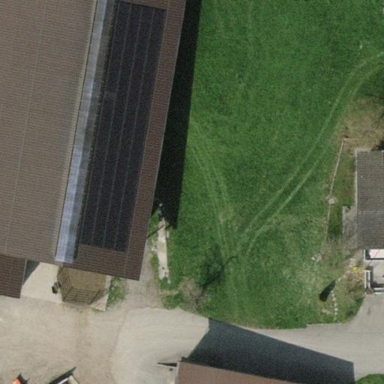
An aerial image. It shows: Farmyard in rural farm setting.